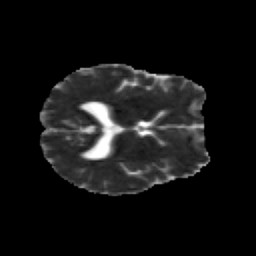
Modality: MD
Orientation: axial
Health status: healthy
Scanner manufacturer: siemens
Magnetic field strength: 3 T
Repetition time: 12 s
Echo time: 0.092 s